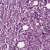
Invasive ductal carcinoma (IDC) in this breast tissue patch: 1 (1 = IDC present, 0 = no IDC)